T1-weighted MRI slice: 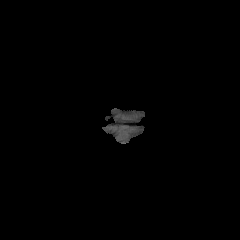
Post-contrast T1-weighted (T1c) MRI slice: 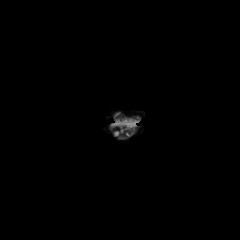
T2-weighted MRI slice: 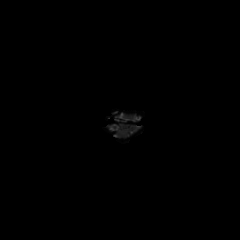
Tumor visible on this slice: no